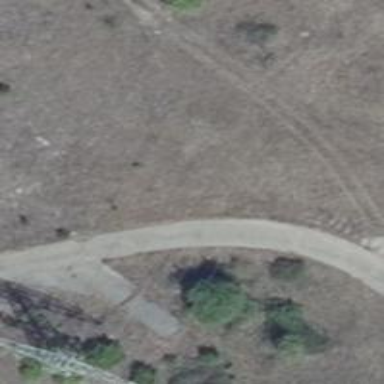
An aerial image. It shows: Concrete track with grade1 tracktype.